Field crop: maize
Growth stage: 2
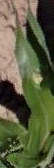
Species: maize